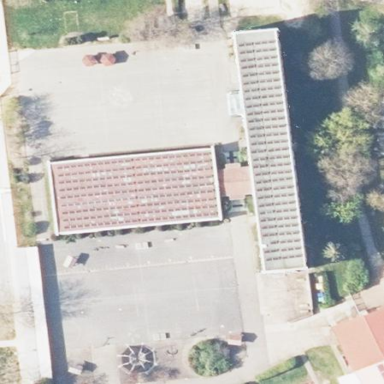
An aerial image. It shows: Solar photovoltaic panel generator on the roof of school building. This small installation provides electricity for the school.